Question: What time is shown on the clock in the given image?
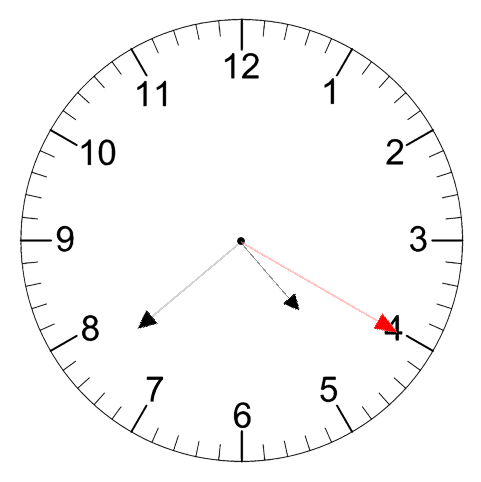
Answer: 04:38:20